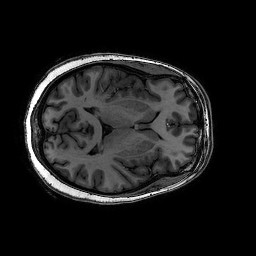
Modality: T1w
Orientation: axial
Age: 45
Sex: female
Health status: healthy